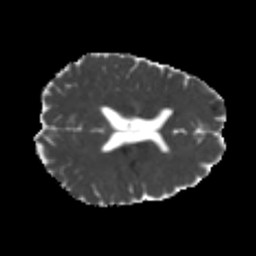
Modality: MD
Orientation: axial
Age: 24
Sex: male
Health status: healthy
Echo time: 0.074 s